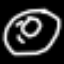
Label: donut